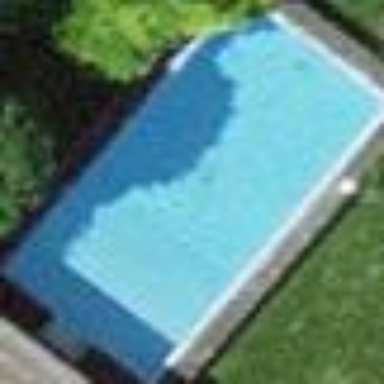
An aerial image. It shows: Swimming pool located in leisure land.